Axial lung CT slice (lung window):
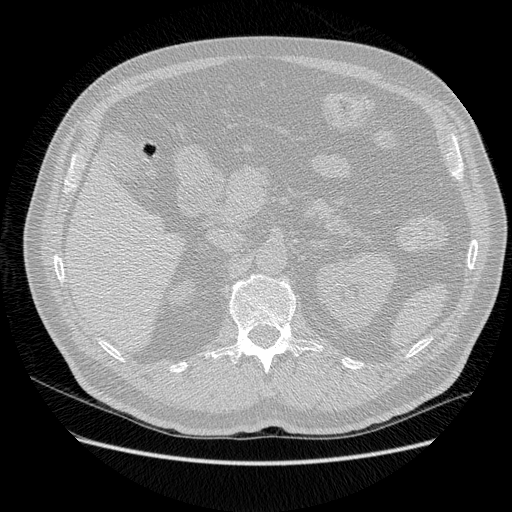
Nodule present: no